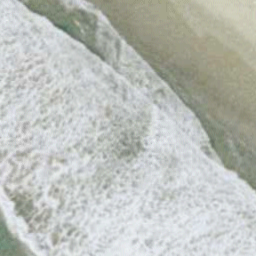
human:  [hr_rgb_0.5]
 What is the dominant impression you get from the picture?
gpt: beach